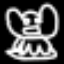
Label: frog